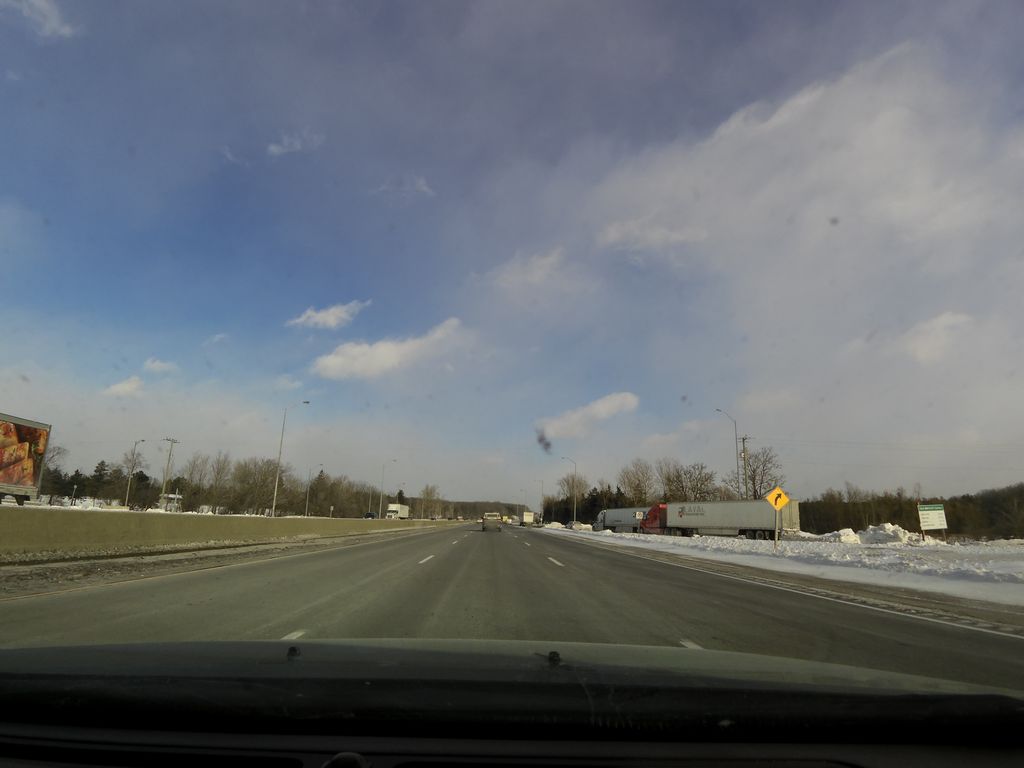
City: kitchener-waterloo